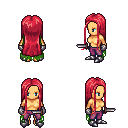
a pixel art fantasy rpg character, female body template, human, tanned skin, green tattered cape, magenta pants, ruby red extra-long hairstyle, metal gloves, metal boots, dagger, four views (front, back, left, right), 2x2 character sprite sheet, small pixel art, hard edges, no anti-aliasing